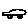
Label: car